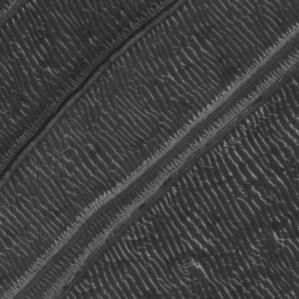
Label: frost